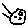
Label: moon